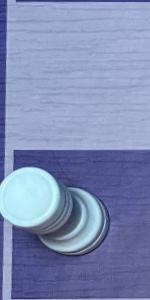
Label: Rook_White